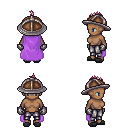
a pixel art fantasy rpg character, female body template, human, dark skin, lavender cape, metal pants, white blonde mohawk hairstyle, chain helm, metal gloves, gray slippers, four views (front, back, left, right), 2x2 character sprite sheet, small pixel art, hard edges, no anti-aliasing